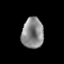
Tissue: prostate
Cell type: T cells
Senescence score: 0.3146
Nuclear area (px): 650
Mean DAPI intensity: 138.68